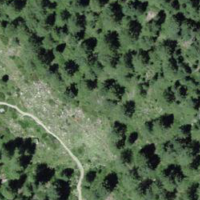
EUNIS habitat code: 43
Species observed at this site:
Calluna vulgaris